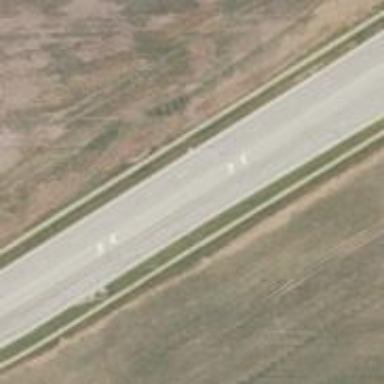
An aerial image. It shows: Road with left marking.